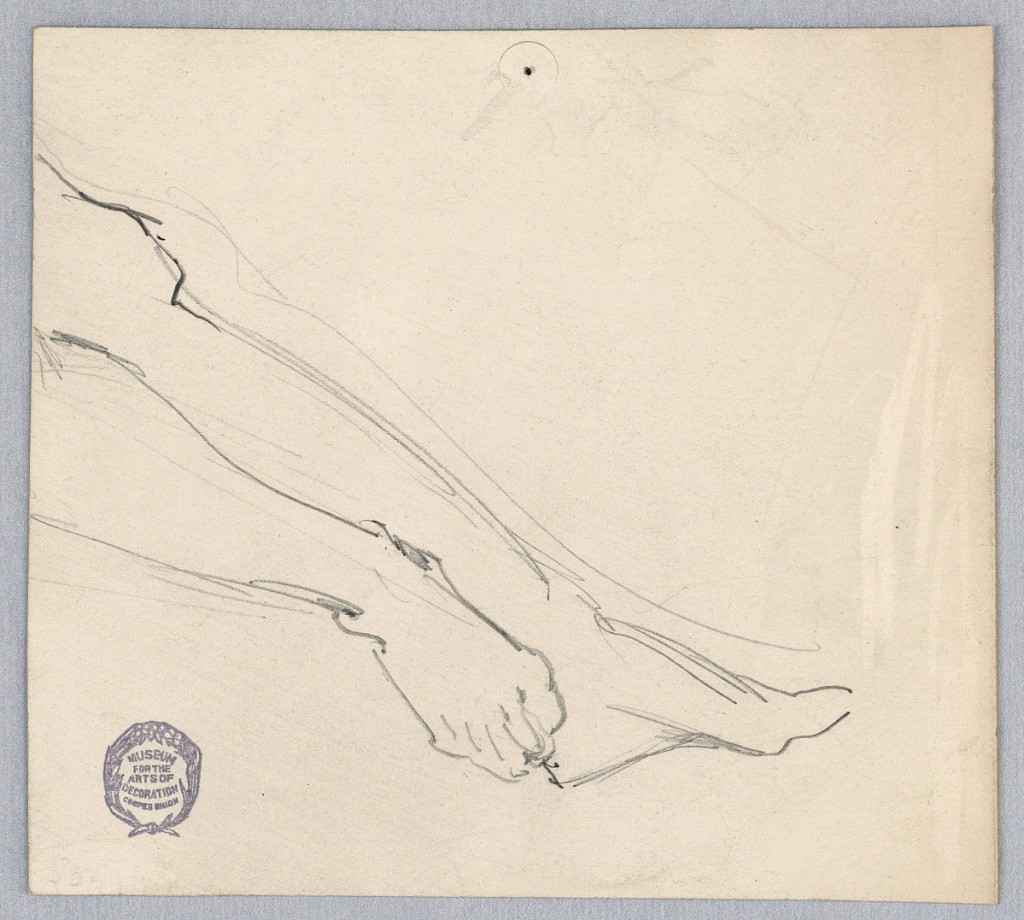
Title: Study for "Diana and Her Attendants among the Constellations"
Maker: Francis Augustus Lathrop, American, 1849–1909
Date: ca. 1894
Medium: Graphite on paper
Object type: Drawing
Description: Sketch of a model's legs.